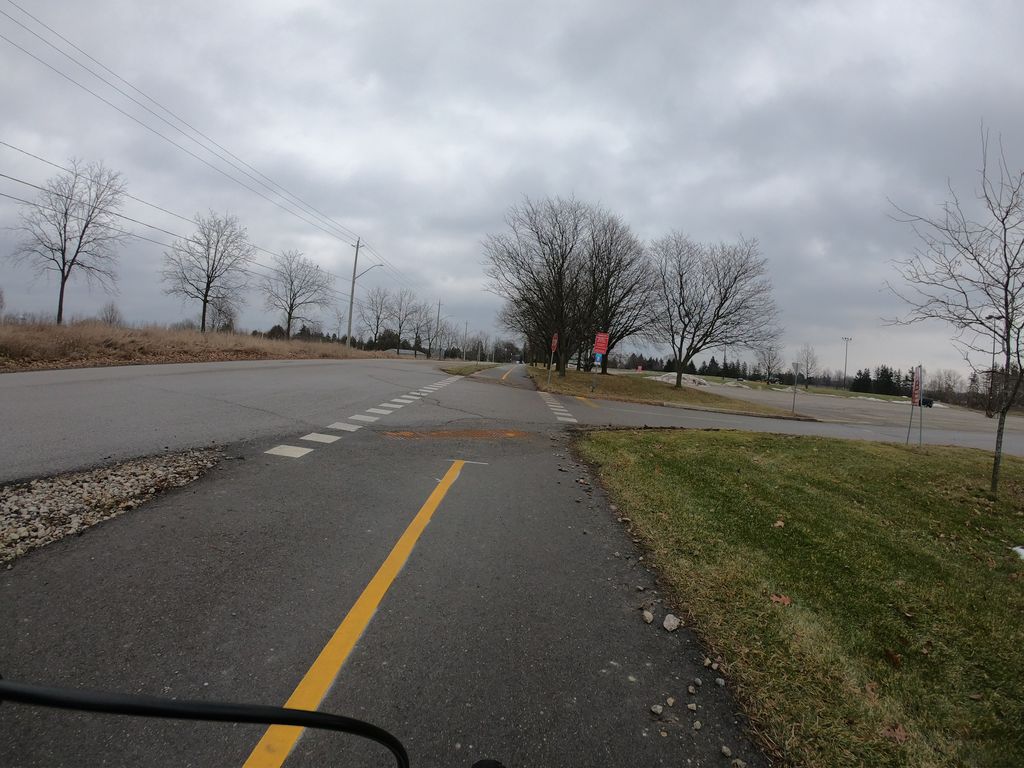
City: kitchener-waterloo